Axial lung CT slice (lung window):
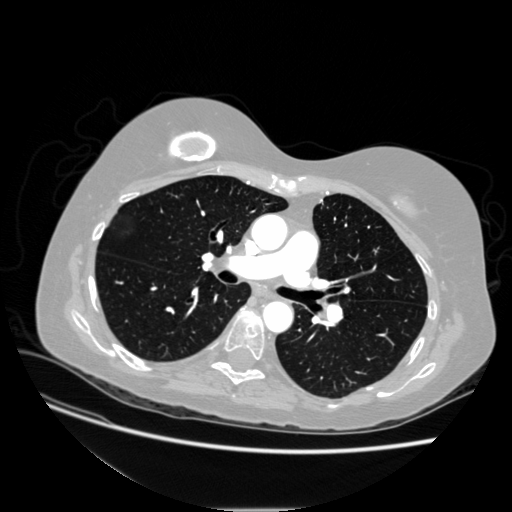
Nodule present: no